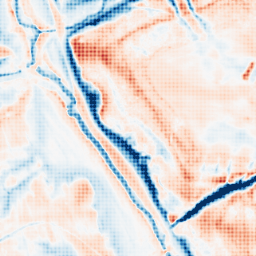
Category: multiscale
Decomposition family: dog_multiscale
Decomposition parameters: sigma_ratio: 2
n_scales: 4
base_sigma: 0.5
Upsampling method: sinc_hamming
Upsampling parameters: scale: 8
kernel_size: 8
Upsampling scale: 8